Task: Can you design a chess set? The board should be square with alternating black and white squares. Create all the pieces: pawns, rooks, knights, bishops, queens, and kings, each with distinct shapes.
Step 710:
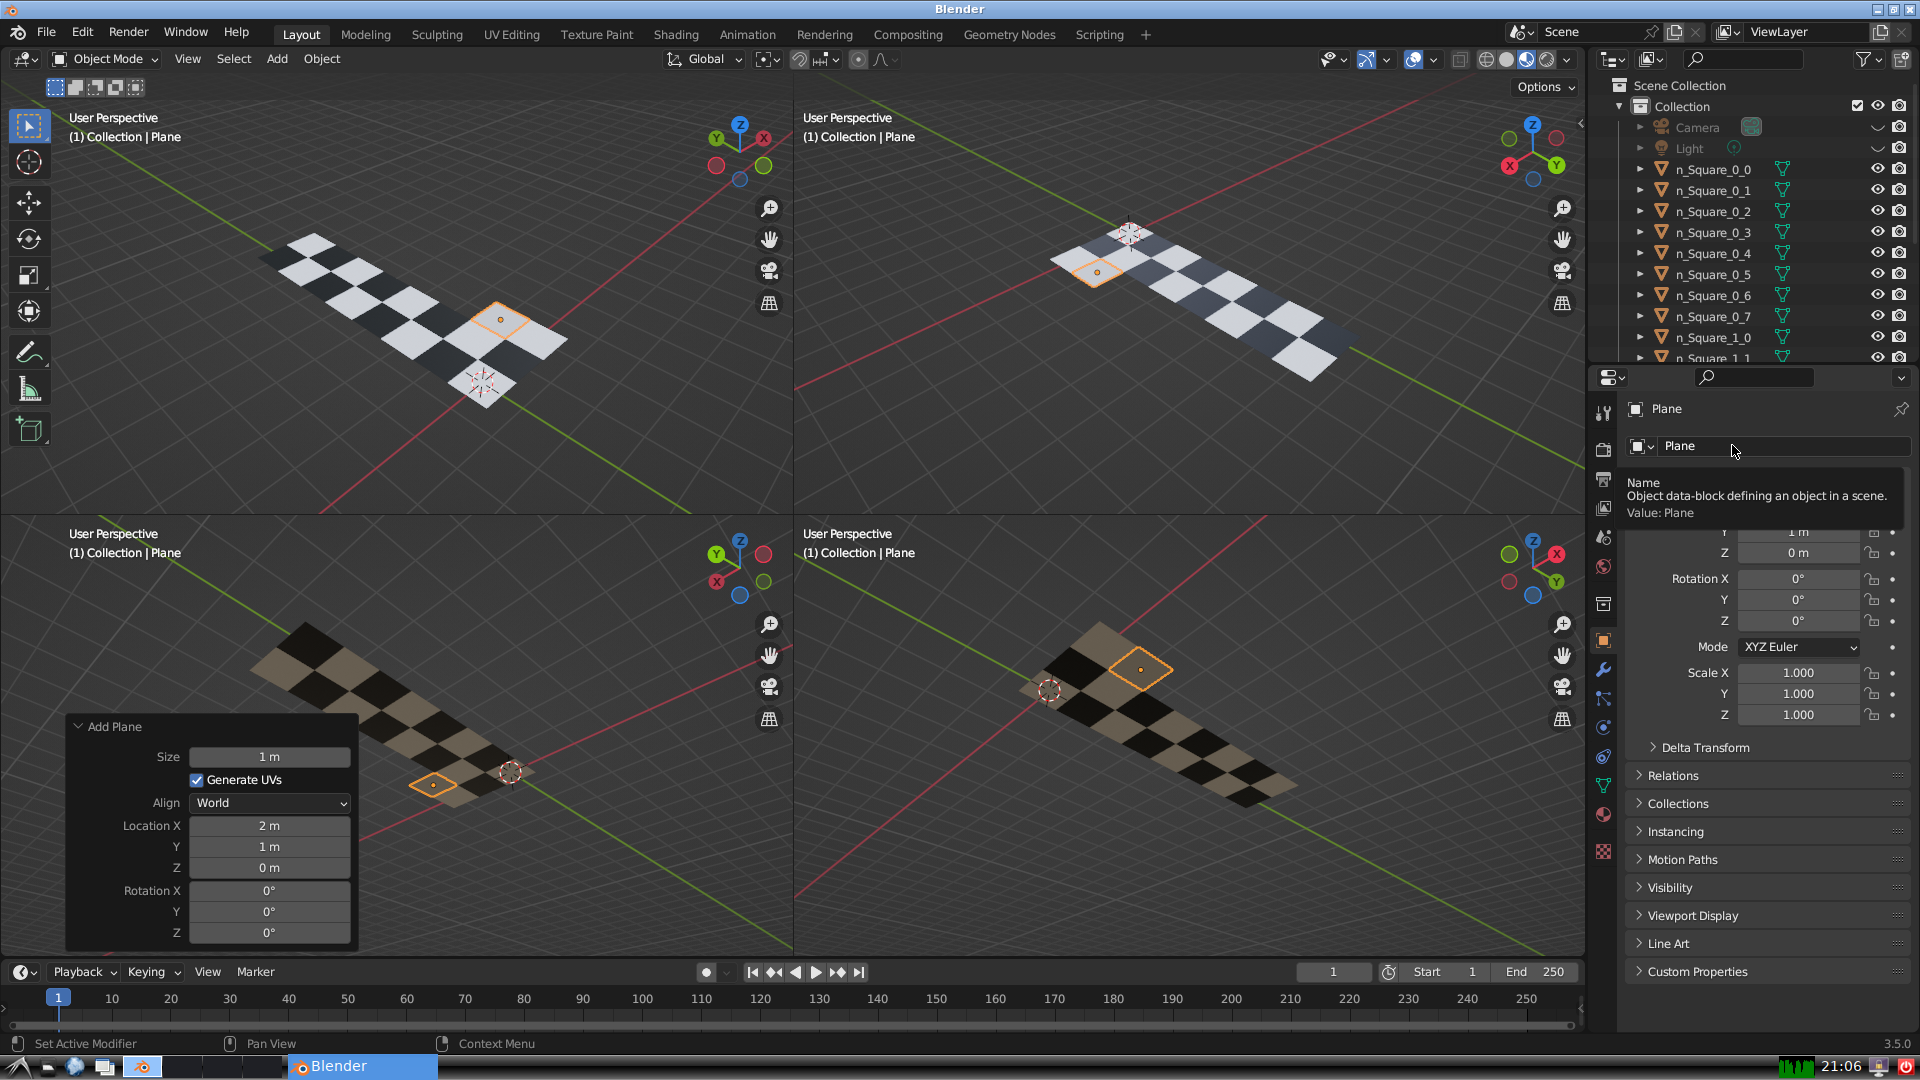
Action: click: no